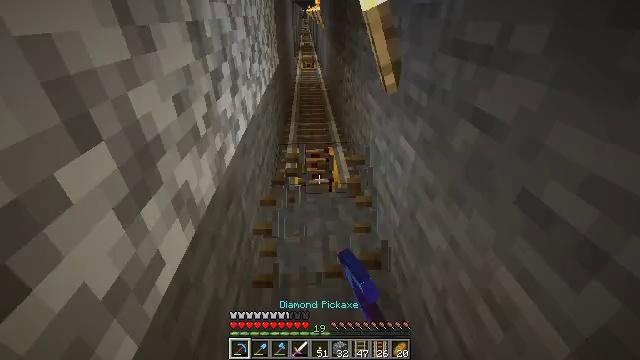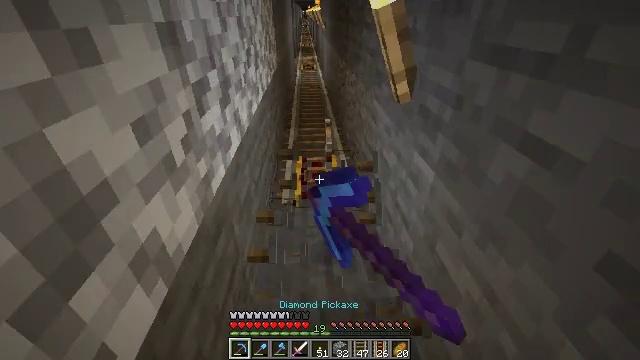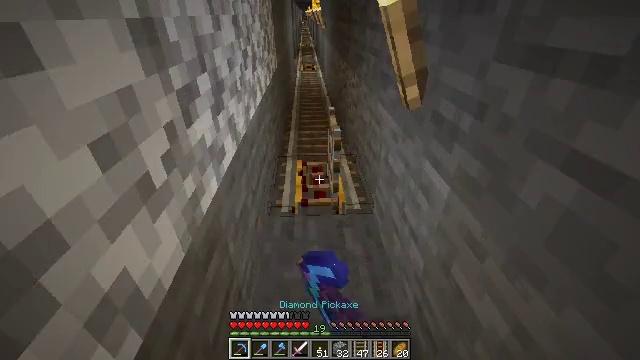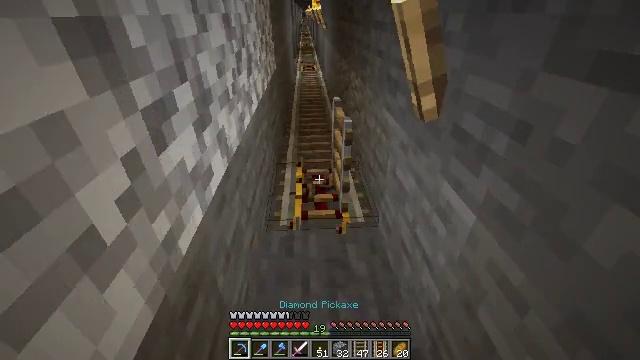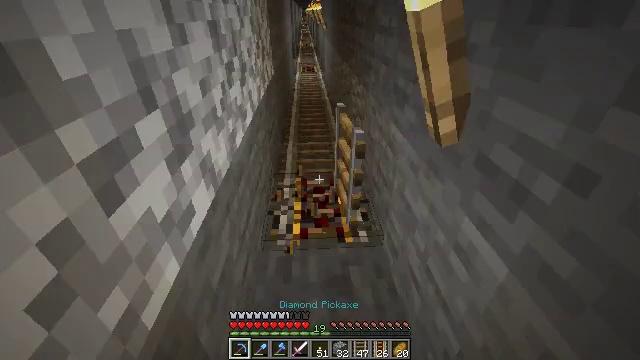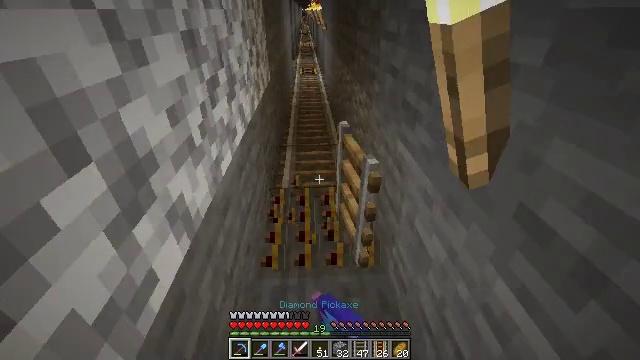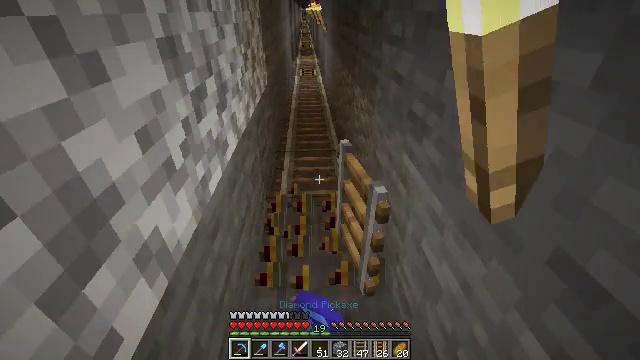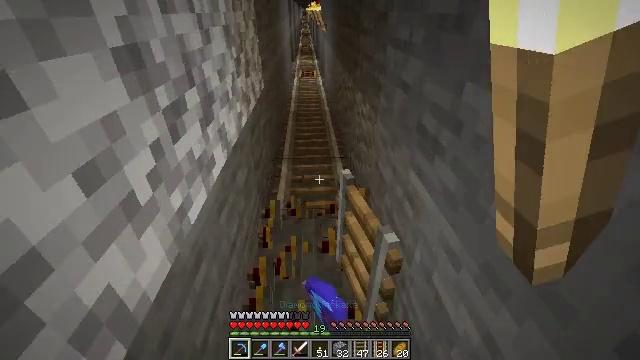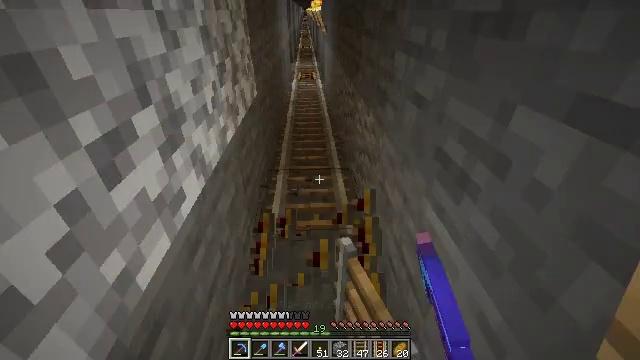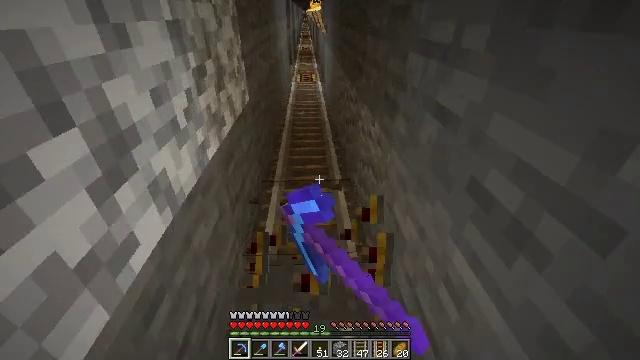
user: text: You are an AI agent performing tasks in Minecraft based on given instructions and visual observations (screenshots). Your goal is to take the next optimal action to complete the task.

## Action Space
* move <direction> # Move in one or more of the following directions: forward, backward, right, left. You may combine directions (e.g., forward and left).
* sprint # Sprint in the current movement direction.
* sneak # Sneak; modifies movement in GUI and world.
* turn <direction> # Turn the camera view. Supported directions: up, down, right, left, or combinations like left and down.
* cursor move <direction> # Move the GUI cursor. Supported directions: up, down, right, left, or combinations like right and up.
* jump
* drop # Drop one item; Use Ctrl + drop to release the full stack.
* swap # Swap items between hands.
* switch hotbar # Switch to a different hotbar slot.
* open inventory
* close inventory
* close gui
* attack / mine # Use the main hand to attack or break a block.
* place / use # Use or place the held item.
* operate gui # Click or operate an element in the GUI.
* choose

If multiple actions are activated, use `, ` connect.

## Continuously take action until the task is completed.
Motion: motion action
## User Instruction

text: Attack the powered rail to remove it.
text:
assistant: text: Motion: move forward, attack / mine
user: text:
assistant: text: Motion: move forward, attack / mine
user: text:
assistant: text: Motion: move forward, attack / mine
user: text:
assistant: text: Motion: move forward, attack / mine
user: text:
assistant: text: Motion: move forward, attack / mine
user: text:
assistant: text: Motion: move forward, attack / mine
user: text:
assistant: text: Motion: move forward, attack / mine
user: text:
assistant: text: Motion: move forward, attack / mine
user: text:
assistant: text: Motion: move forward, attack / mine
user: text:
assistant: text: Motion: attack / mine